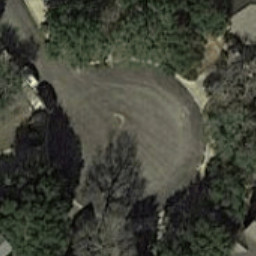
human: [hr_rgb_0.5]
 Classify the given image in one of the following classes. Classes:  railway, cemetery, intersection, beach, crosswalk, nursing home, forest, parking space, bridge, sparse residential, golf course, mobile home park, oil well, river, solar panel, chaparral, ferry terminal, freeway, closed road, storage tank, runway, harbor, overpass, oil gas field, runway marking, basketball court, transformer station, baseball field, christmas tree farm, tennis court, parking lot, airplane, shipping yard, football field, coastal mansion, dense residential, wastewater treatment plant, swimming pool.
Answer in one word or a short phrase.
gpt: closed road